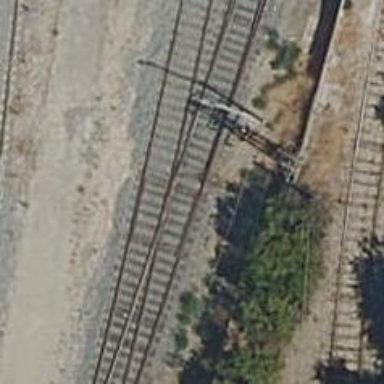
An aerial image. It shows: Railway yard with electrified contact lines.